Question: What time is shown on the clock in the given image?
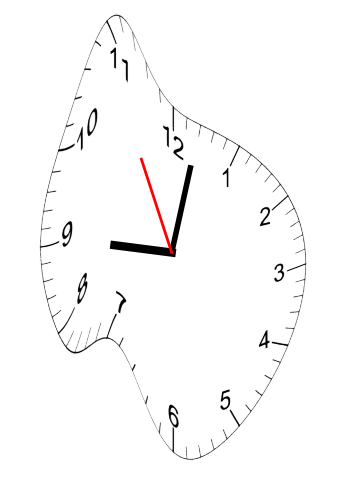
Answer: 09:01:55